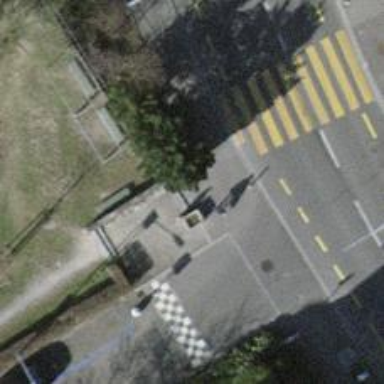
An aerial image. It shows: Steps with asphalt surface.